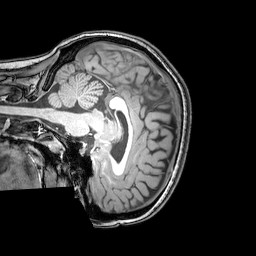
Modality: T1w
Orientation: sagittal
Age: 24
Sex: female
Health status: healthy
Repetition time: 0.081 s
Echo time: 0.037 s